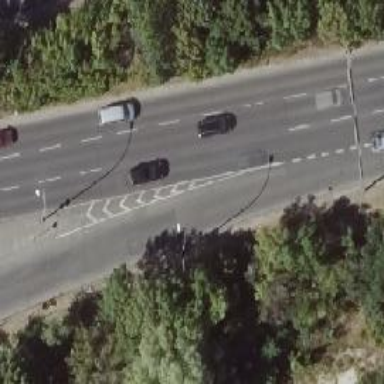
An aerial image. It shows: Unclassified road with asphalt surface.